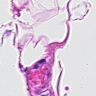
Metastatic tissue present: no